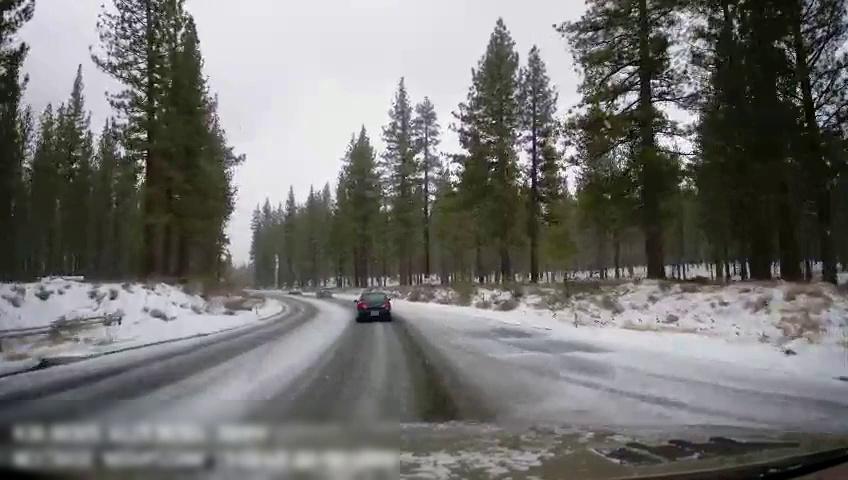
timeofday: Day
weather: Snowy
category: Drivable Space
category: Vehicles | Car
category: Vehicles | Car
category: Vehicles | Car